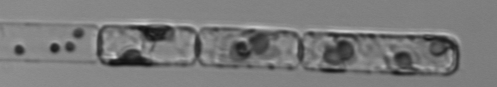
Label: Guinardia_delicatula_TAG_internal_parasite